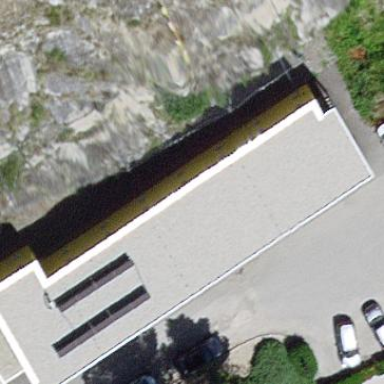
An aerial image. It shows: Building that is motel.